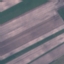
Land use / land cover class: AnnualCrop